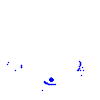
Particle: kaon